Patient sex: M
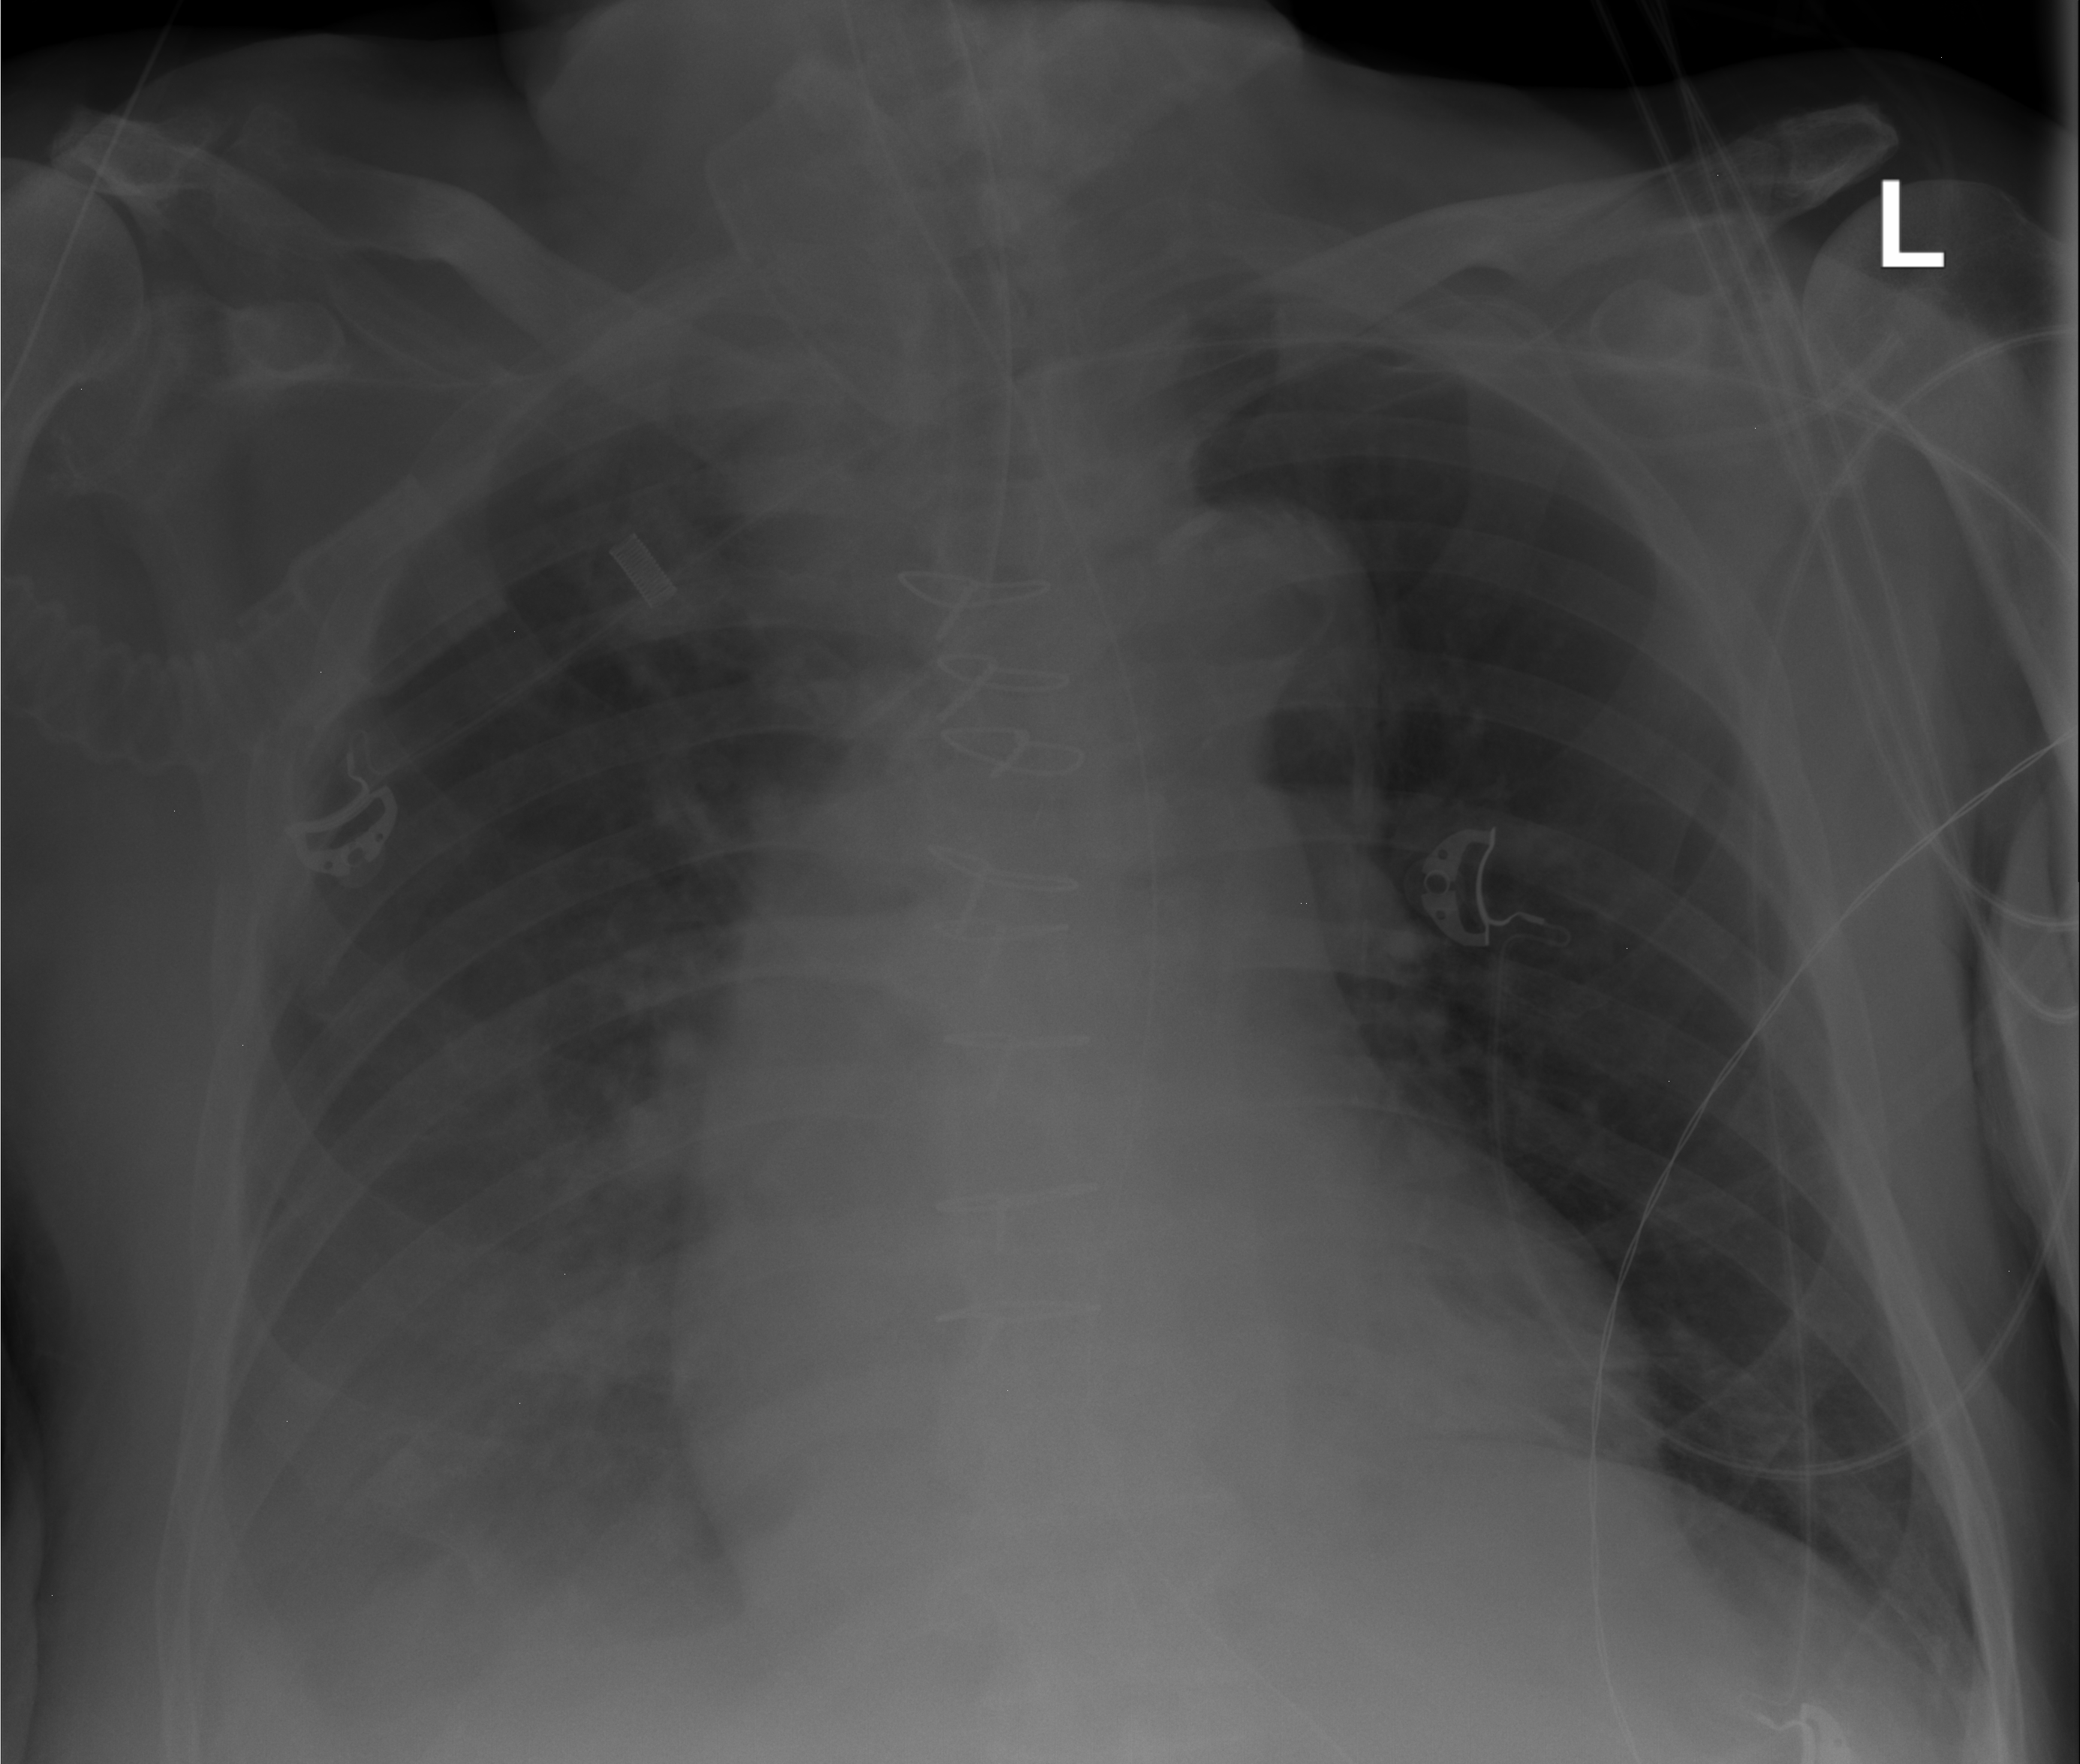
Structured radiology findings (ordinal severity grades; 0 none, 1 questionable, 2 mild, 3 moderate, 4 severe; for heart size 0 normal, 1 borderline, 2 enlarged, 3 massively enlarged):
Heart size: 2
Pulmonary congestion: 2
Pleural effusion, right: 3
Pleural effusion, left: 1
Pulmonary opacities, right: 2
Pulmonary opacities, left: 0
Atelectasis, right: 3
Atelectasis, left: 2